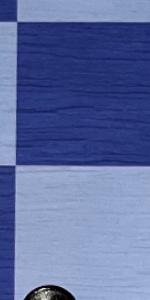
Label: Empty